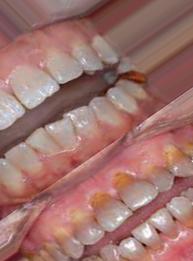
Condition: Tooth Discoloration